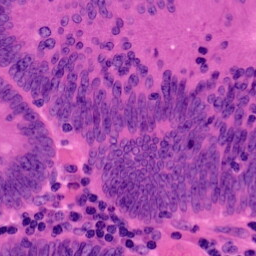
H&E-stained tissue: Colon